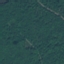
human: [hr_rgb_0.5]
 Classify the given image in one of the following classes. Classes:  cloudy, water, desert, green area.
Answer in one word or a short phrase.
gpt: green area